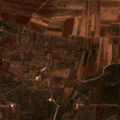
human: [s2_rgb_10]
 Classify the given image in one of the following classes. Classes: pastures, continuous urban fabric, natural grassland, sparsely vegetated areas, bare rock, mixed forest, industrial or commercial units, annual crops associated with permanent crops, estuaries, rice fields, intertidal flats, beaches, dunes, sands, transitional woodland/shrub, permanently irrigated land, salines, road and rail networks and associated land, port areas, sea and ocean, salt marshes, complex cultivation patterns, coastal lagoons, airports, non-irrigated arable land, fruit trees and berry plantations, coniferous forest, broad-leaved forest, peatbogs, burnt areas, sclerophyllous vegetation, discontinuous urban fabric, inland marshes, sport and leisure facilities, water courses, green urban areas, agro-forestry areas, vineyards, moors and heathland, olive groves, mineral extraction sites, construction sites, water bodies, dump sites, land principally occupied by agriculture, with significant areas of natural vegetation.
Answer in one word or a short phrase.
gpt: fruit trees and berry plantations, complex cultivation patterns, sclerophyllous vegetation